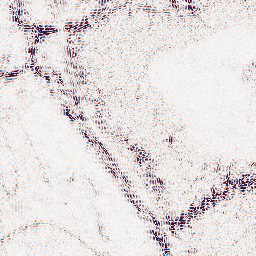
Category: wavelet
Decomposition family: wavelet_dwt
Decomposition parameters: wavelet: db8
level: 2
Upsampling method: cubic_catmull_rom
Upsampling parameters: scale: 2
Upsampling scale: 2